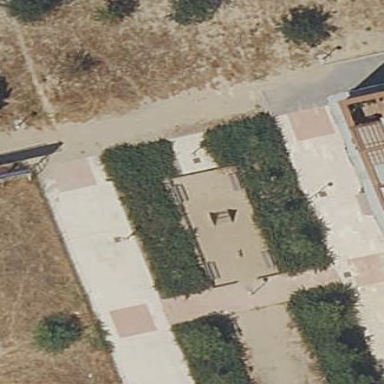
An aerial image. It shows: Playground surrounded by fence.